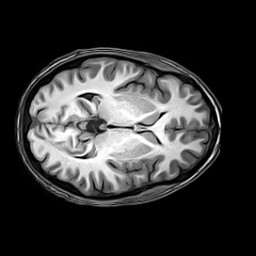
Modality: T1w
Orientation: axial
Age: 27
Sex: female